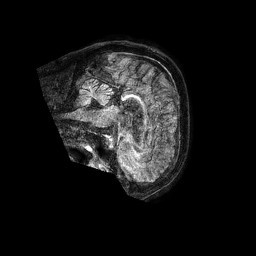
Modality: FLAIR
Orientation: sagittal
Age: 64
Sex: male
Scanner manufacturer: philips
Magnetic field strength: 1.5 T
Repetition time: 4.8 s
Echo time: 0.3 s